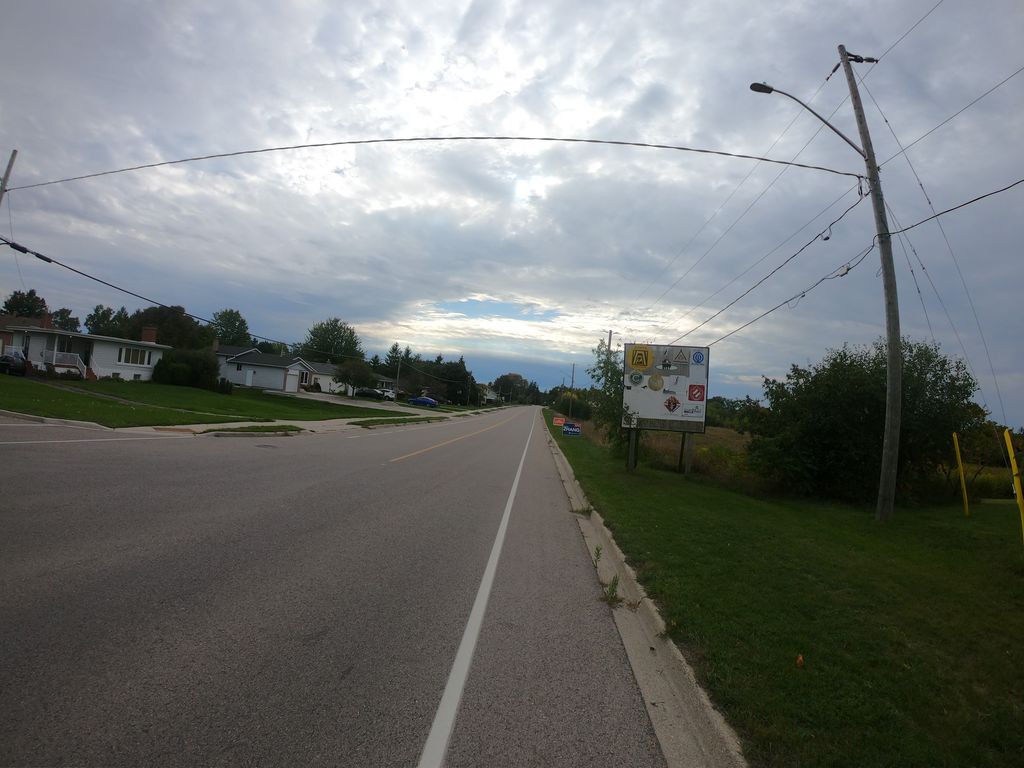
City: kitchener-waterloo